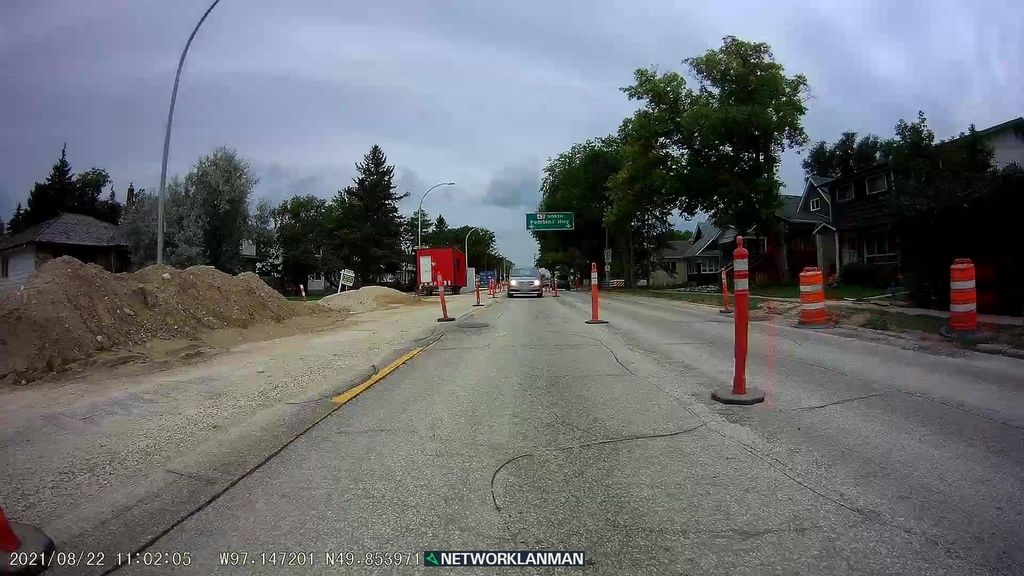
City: winnipeg